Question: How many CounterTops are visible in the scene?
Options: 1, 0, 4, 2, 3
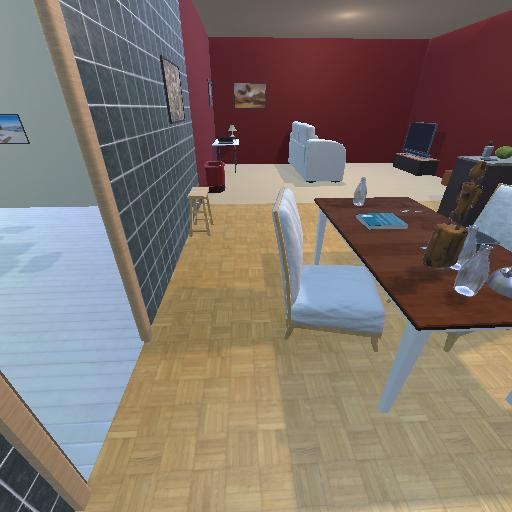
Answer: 1